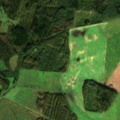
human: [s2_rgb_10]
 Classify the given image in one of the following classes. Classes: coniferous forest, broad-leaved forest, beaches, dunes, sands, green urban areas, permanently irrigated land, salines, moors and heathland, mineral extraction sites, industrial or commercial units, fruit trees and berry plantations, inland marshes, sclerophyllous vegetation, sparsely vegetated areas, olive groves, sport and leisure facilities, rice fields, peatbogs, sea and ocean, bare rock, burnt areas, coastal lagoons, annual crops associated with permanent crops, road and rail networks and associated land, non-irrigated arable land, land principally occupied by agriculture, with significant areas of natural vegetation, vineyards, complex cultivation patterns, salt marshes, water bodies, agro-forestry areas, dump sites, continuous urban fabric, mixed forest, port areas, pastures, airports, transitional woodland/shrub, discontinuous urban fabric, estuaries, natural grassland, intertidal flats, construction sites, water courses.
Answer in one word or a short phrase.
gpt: non-irrigated arable land, pastures, broad-leaved forest, mixed forest, transitional woodland/shrub